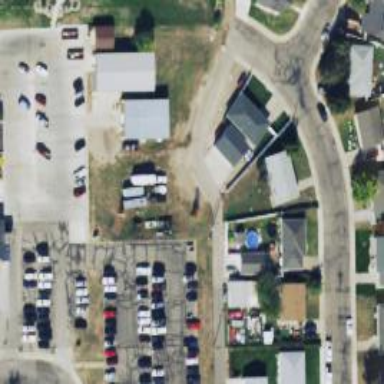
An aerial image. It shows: Alleyway designated as service road.